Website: macys
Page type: billing-address
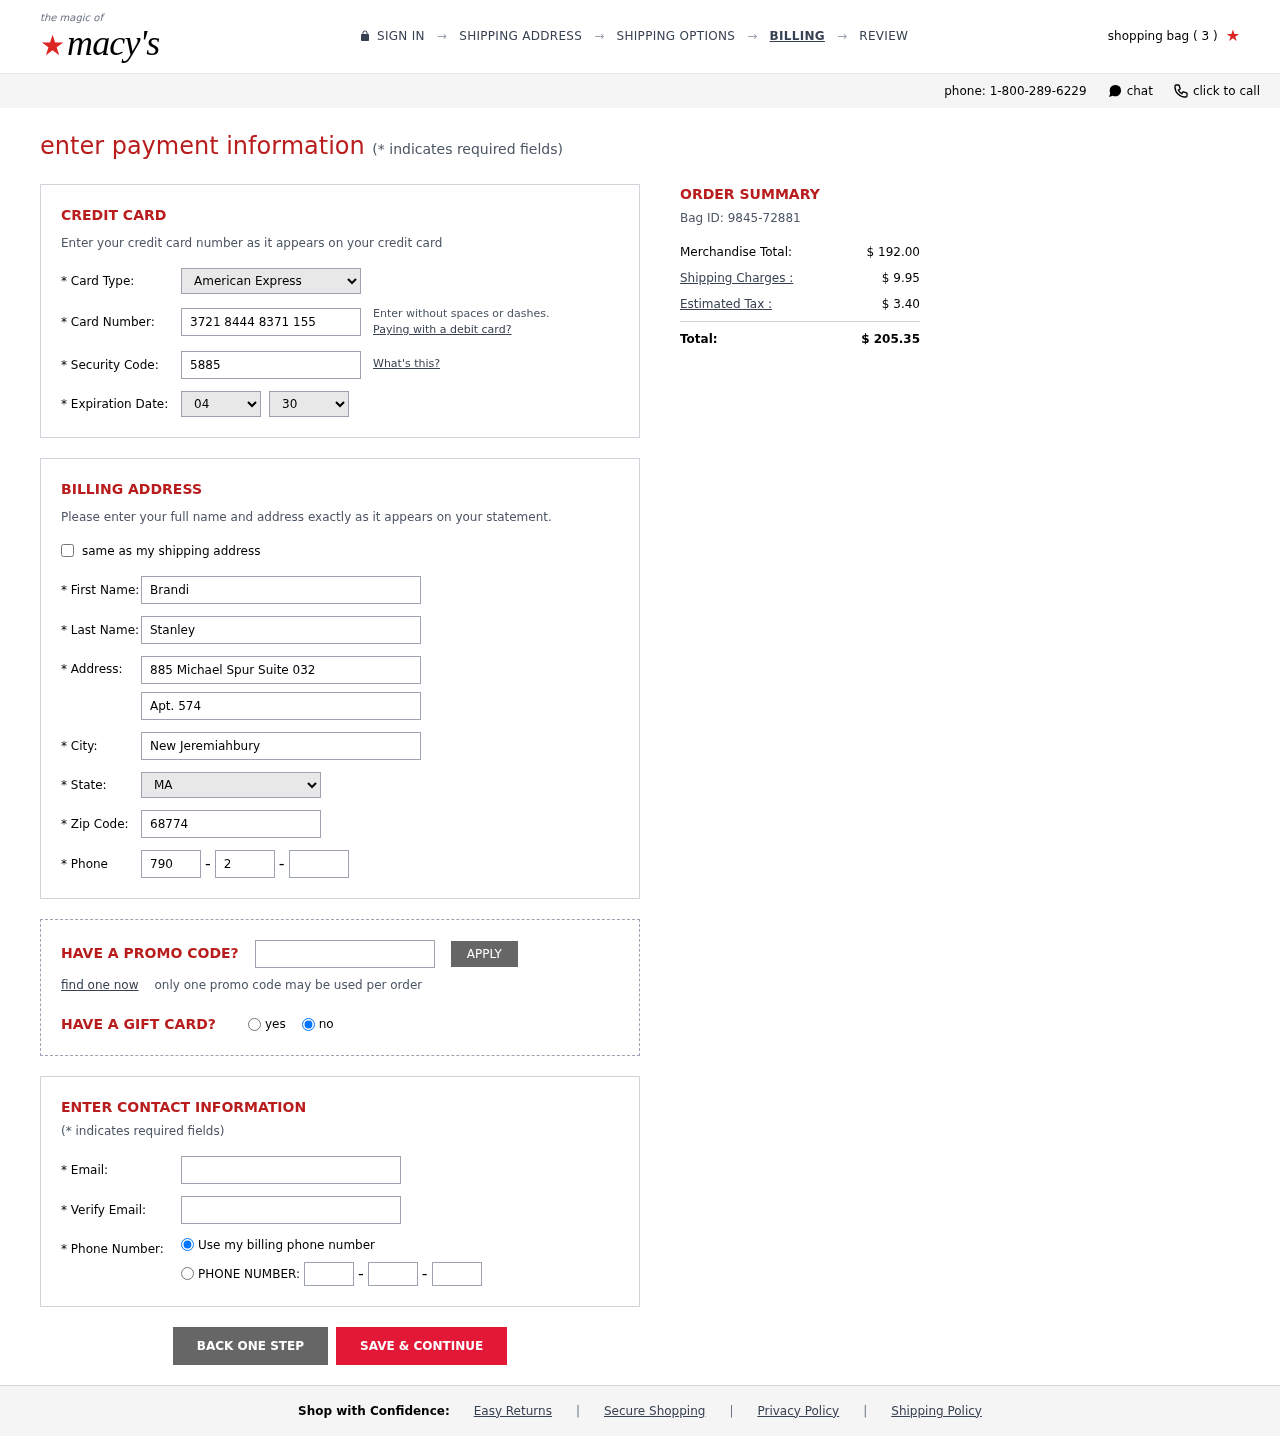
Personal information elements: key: PII_CARD_CVV
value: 5885
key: PII_CARD_EXPIRY_MONTH
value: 04
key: PII_CARD_EXPIRY_YEAR
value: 30
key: PII_CARD_NUMBER
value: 3721 8444 8371 155
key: PII_CARD_TYPE
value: American Express
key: PII_CITY
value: New Jeremiahbury
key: PII_EMAIL
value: brandistanley@yahoo.com
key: PII_FIRSTNAME
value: Brandi
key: PII_LASTNAME
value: Stanley
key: PII_PHONE_AREA
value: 790
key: PII_PHONE_PREFIX
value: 238
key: PII_PHONE_SUFFIX
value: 3980
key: PII_POSTCODE
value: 68774
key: PII_STATE_ABBR
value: MA
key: PII_STREET
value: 885 Michael Spur Suite 032
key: PII_STREET2
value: Apt. 574
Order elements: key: ORDER_NUM_ITEMS
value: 3
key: ORDER_ID
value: Bag ID: 9845-72881
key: ORDER_SUBTOTAL
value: $ 192.00
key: ORDER_SHIPPING_COST
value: $ 9.95
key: ORDER_TAX
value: $ 3.40
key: ORDER_TOTAL
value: $ 205.35